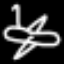
Label: airplane